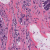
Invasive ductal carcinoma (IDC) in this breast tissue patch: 1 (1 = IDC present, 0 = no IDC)